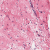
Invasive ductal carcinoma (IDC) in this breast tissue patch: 0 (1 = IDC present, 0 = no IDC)